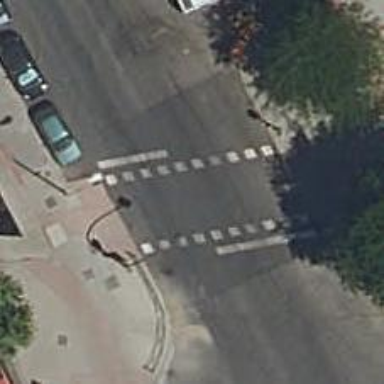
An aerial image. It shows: Road crossing with traffic signals.